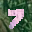
Label: 7